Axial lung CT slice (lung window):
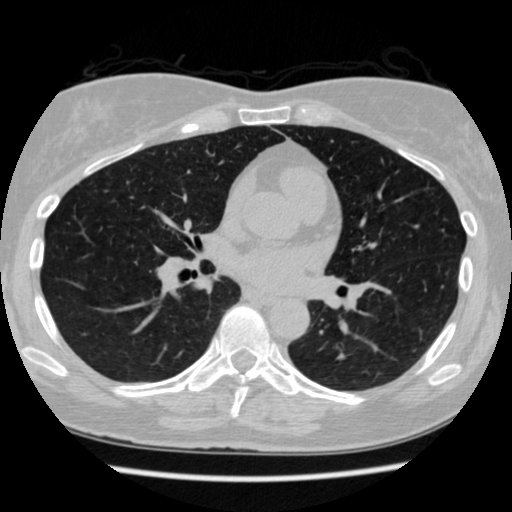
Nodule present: no